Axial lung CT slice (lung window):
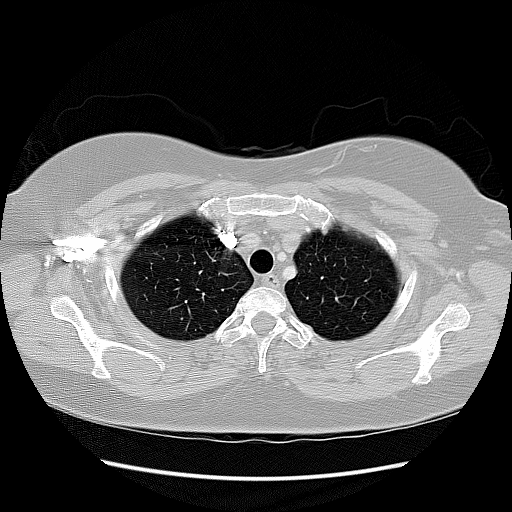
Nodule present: no